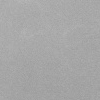
Atmospheric dust classification: dusty